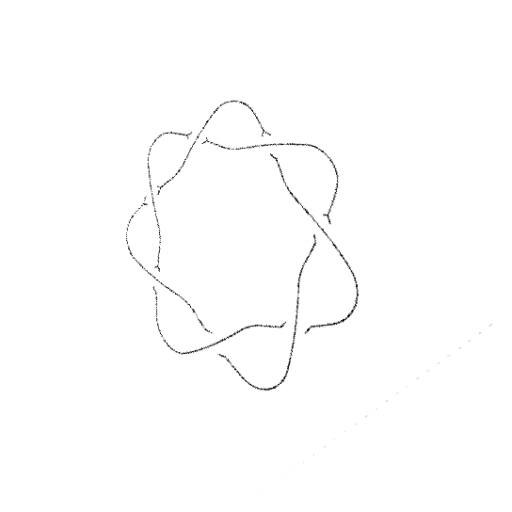
Crossing number: 7